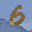
Label: 6